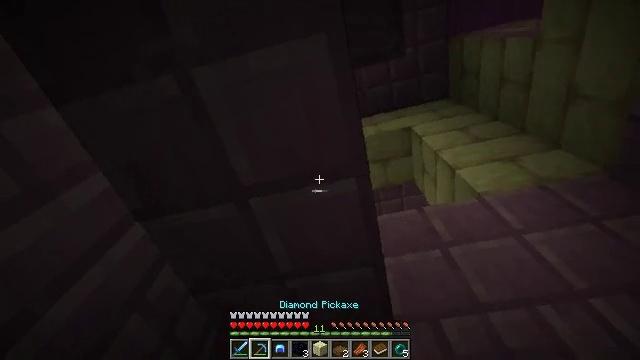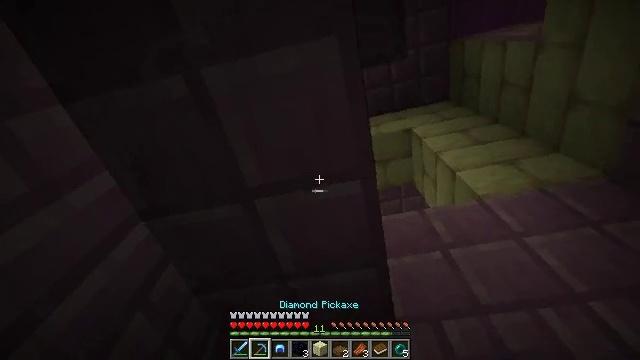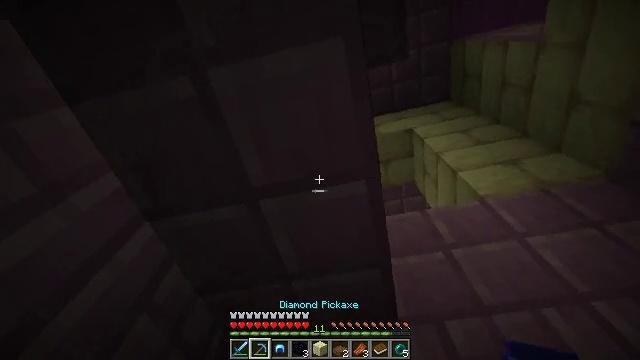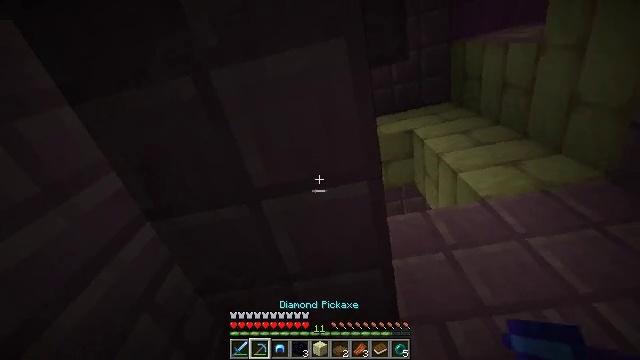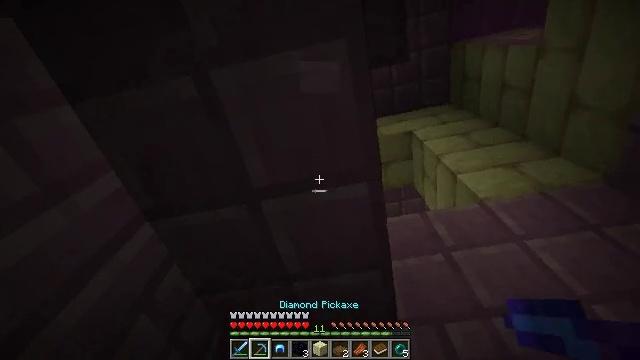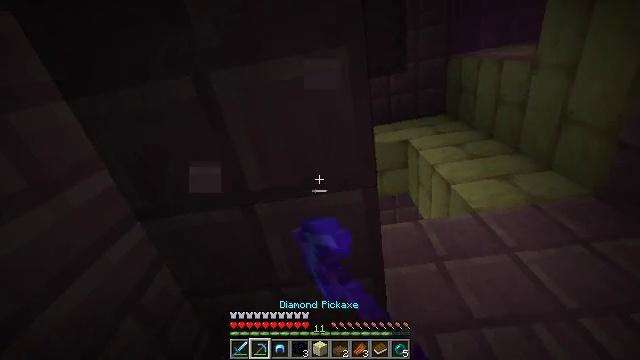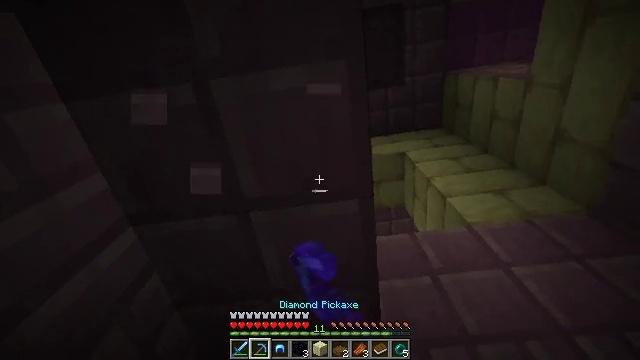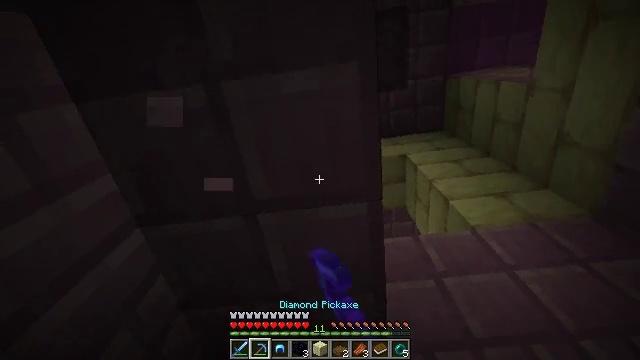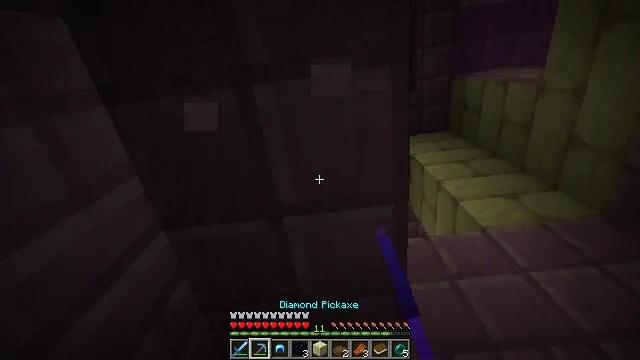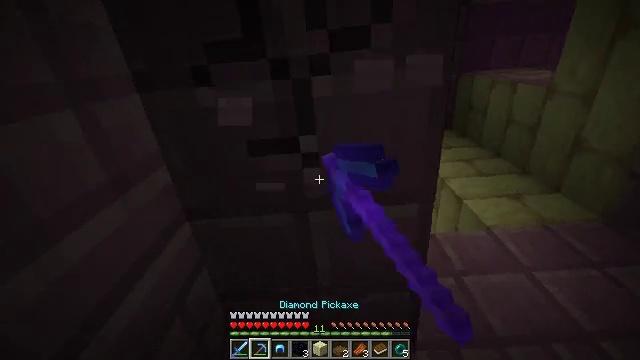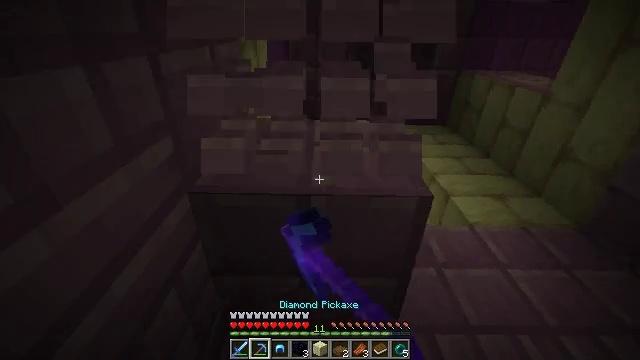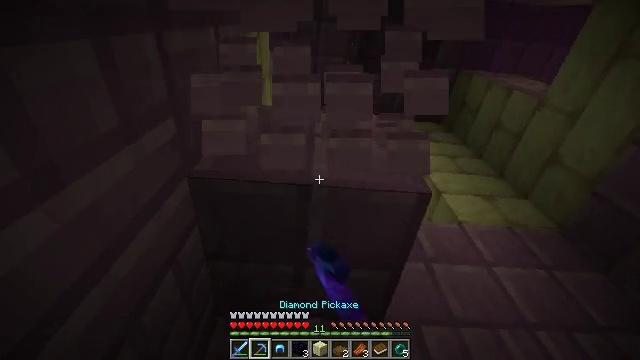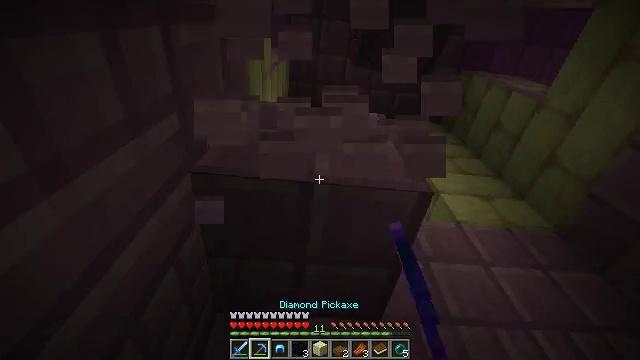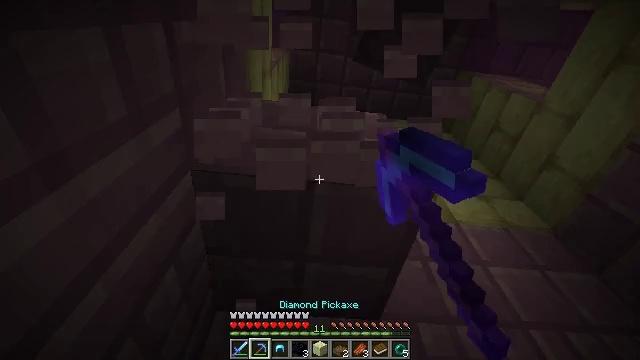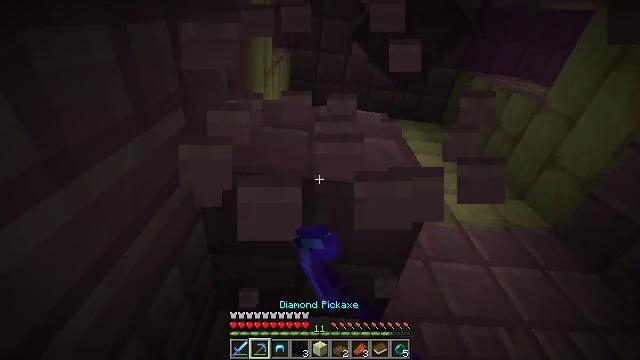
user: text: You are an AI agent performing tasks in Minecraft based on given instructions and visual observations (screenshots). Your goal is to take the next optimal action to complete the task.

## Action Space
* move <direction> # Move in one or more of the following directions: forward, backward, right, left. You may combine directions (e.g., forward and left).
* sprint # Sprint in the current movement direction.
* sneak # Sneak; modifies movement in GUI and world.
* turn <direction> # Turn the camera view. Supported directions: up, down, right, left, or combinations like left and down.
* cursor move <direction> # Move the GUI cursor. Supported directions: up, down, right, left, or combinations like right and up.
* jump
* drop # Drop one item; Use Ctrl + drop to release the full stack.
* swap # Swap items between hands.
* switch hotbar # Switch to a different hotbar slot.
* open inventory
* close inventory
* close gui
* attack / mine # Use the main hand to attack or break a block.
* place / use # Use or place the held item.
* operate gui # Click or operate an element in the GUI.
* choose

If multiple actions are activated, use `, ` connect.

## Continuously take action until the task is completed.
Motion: motion action
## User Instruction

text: Attack the purpur slab to gather it.
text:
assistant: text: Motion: no_op
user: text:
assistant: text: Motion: no_op
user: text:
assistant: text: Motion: no_op
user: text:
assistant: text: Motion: attack / mine
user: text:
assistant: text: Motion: turn right and up, attack / mine
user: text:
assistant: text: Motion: turn right and up, attack / mine
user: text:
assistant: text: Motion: move left, attack / mine
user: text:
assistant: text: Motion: move left, attack / mine
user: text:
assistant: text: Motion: turn right and down, attack / mine
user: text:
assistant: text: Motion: turn right and down, attack / mine
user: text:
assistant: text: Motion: turn right and down, attack / mine
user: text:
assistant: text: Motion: turn right, attack / mine
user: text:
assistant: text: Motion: attack / mine
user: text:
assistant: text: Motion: attack / mine
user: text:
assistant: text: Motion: attack / mine